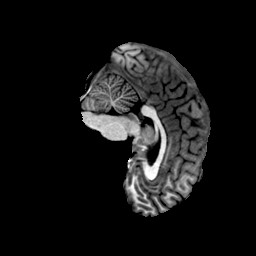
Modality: T1w
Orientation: sagittal
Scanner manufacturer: ge
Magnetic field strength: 3 T
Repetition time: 0.00766 s
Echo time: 0.003476 s